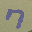
Label: 7